Question: About Google Drive, in this <URL>, Google says there are 3 types of 'uploadType':

We have the 'media', 'multipart' and 'resumable', as it says in the image above.
Also, in the same Document mentioned, Google give a example on Java, explaining how to upload an File into Google Drive.
'''
public class MyClass {
private static File insertFile(Drive service, String title, String description,
String parentId, String mimeType, String filename) {
// File's metadata.
File body = new File();
body.setTitle(title);
body.setDescription(description);
body.setMimeType(mimeType);
// Set the parent folder.
if (parentId != null && parentId.length() > 0) {
body.setParents(
Arrays.asList(new ParentReference().setId(parentId)));
}
// File's content.
java.io.File fileContent = new java.io.File(filename);
FileContent mediaContent = new FileContent(mimeType, fileContent);
try {
File file = service.files().insert(body, mediaContent).execute();
// Uncomment the following line to print the File ID.
// System.out.println("File ID: " + file.getId());
return file;
} catch (IOException e) {
System.out.println("An error occured: " + e);
return null;
}
}
// ...
}
'''
I want to set an 'Optional Query Parameter', as explained in the image. I can't find how to set the 'ocr' and 'ocrLanguage' in the java SDK of Google Drive. The example of upload above, don't have this parameter to set, also, is not clear what 'uploadType' this java example uses to Upload.
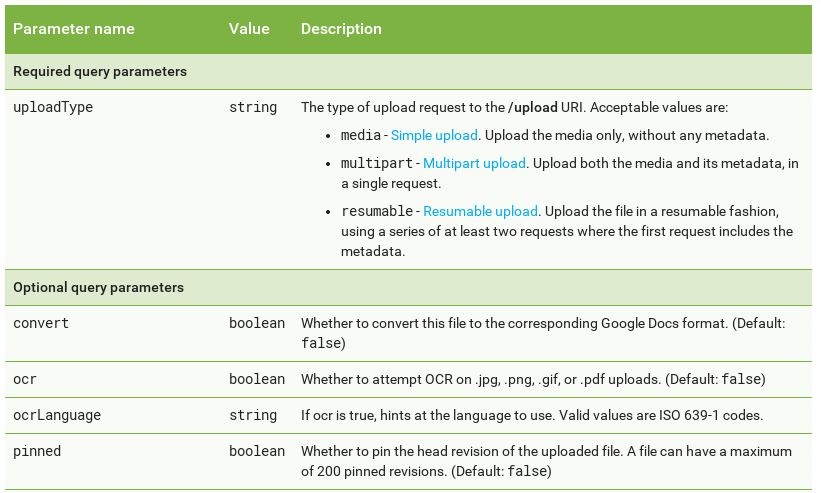
Answer: You can use generic set property method
'''
File body = new File();
body.setTitle(title);
body.set("ocr",true);
body.set("ocrLanguage", "zh");
'''